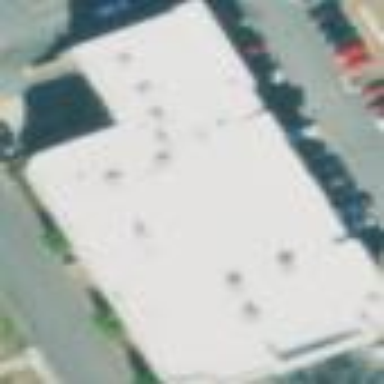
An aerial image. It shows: Commercial building.